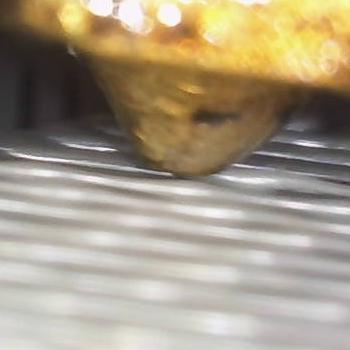
Flow rate: 48%